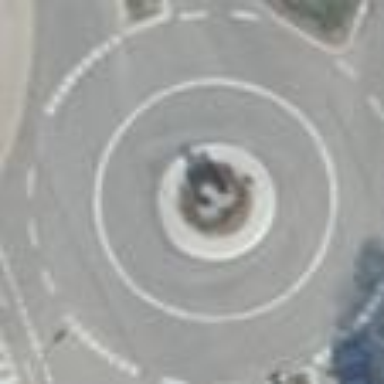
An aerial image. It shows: Primary highway intersecting roundabout.